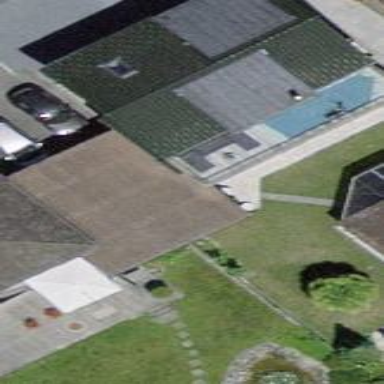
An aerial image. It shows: Garage.